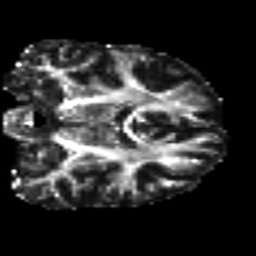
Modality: FA
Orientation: coronal
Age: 42
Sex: female
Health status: ill
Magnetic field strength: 3 T
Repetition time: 9 s
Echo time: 0.093 s